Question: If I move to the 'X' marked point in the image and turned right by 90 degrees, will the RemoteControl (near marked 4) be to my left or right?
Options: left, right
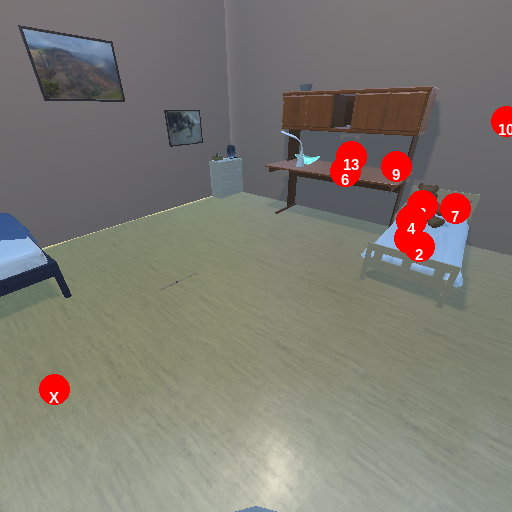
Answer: left